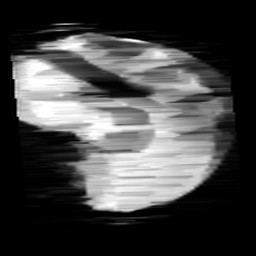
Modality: minIP
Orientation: sagittal
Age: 10
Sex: male
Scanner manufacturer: siemens
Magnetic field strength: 3 T
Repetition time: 0.027 s
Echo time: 0.02 s